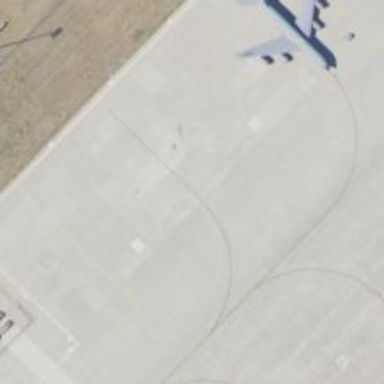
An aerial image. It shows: Image of taxiway at airport.